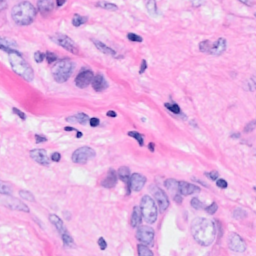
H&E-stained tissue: Breast